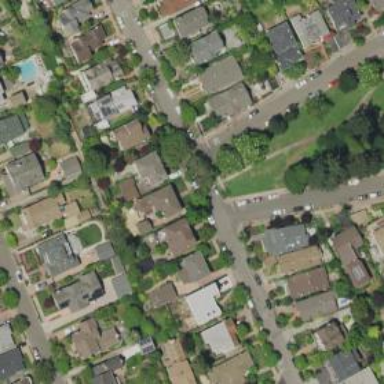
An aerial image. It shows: Residential road with separate sidewalk.